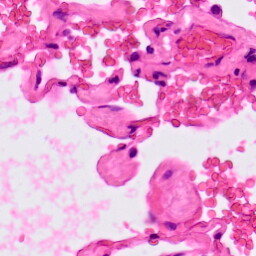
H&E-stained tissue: Lung